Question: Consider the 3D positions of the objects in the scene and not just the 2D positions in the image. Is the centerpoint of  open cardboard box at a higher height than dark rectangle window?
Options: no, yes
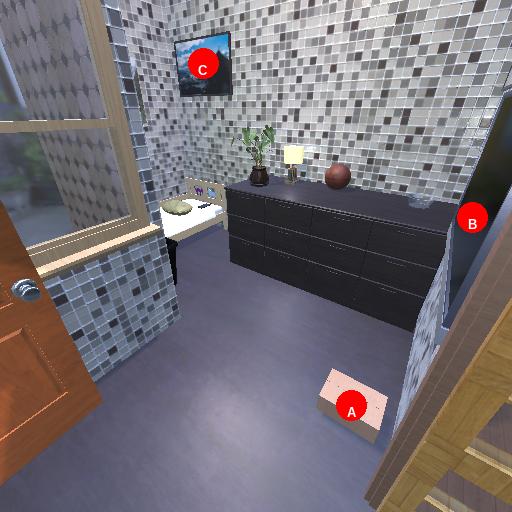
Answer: no